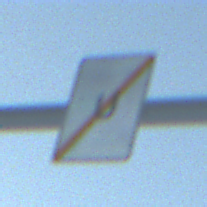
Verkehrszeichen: EndeUmleitung
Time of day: SunriseSunset
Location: Outdoor (Nature)
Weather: Clear
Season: Winter
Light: Natural